Interaction volume radius: 5 \u00c5
Interaction volume height: 35 \u00c5
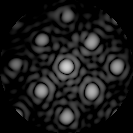
Disorder parameter: 0.1682